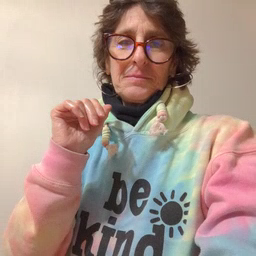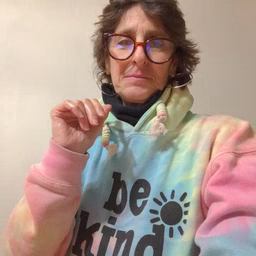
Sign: bye